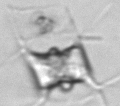
Label: Chaetoceros_didymus